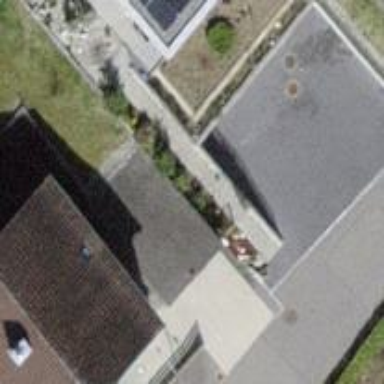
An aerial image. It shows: Garage building.